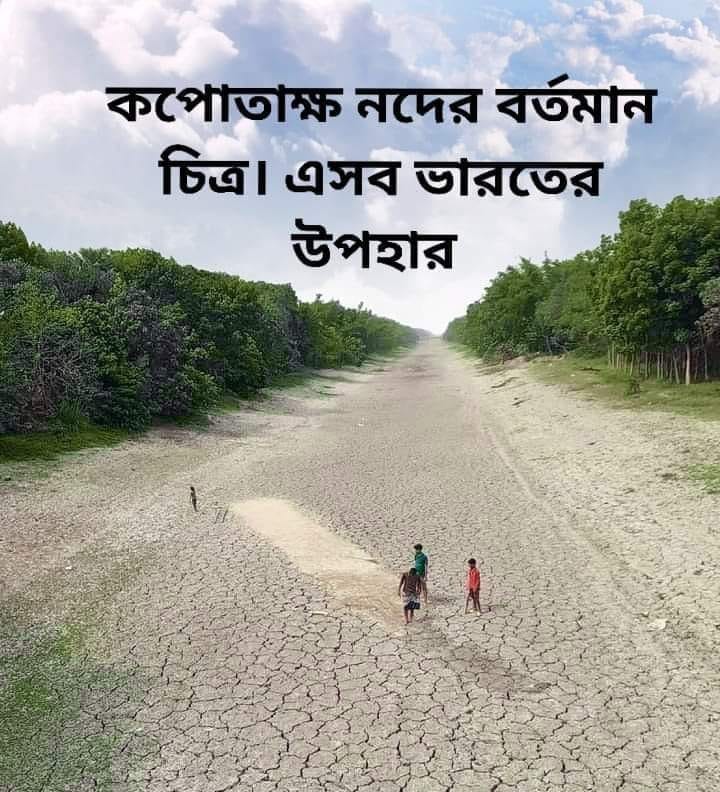
Text: কপোতাক্ষ নদের বর্তমান চিত্র এসব ভারতের উপহার
Label: Hate
Hate category: Political
Targeted group: Organization